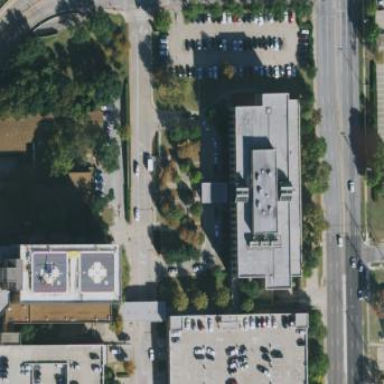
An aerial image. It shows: Commercial building.